Question: Count the number of objects in the diagram.
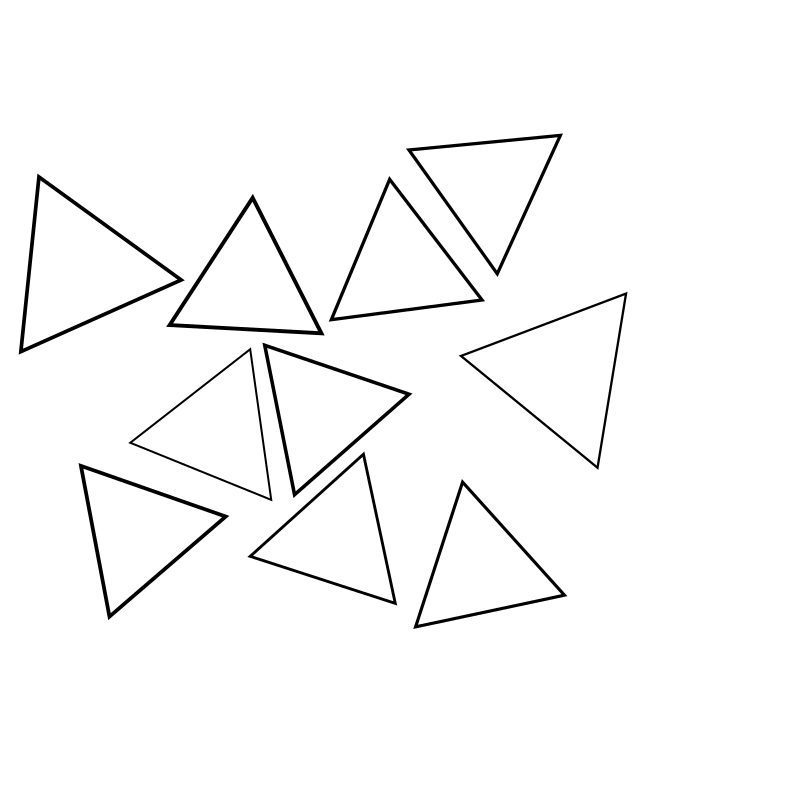
Answer: 10